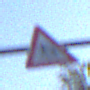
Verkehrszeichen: KinderLinks
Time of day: SunriseSunset
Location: Outdoor (Urban)
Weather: Clear
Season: NotSpecified
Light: Natural